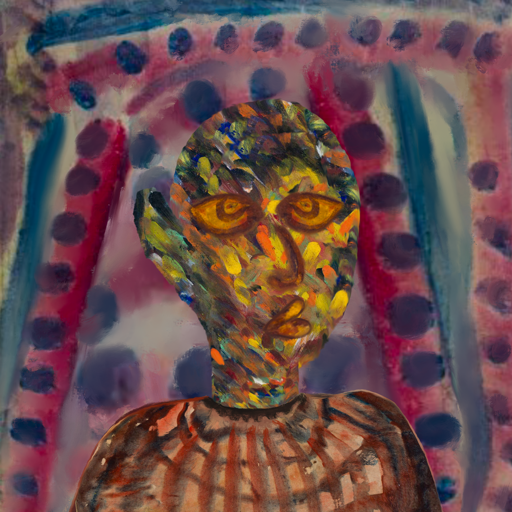
Background: HillGirl, Head And Neck Side: An_Impression, Face Side: Comrade, Bust: Orphan, Hair Side: Blank, Head Accessory: Blank, Second Necklace: Blank, Necklace: Blank, Baby: Blank